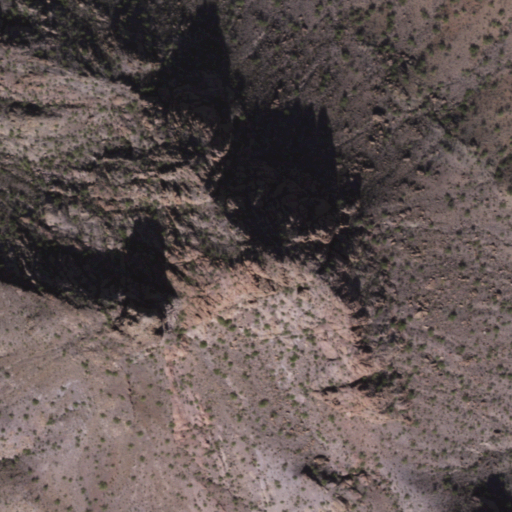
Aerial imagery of mountain in Arizona named Ajo Peak containing only shrub